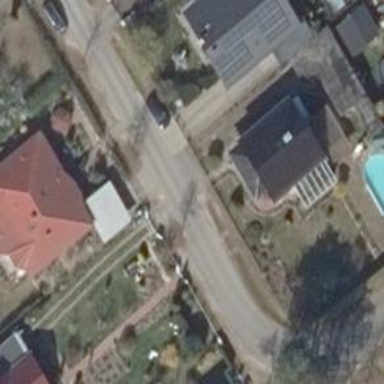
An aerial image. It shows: Driveway.